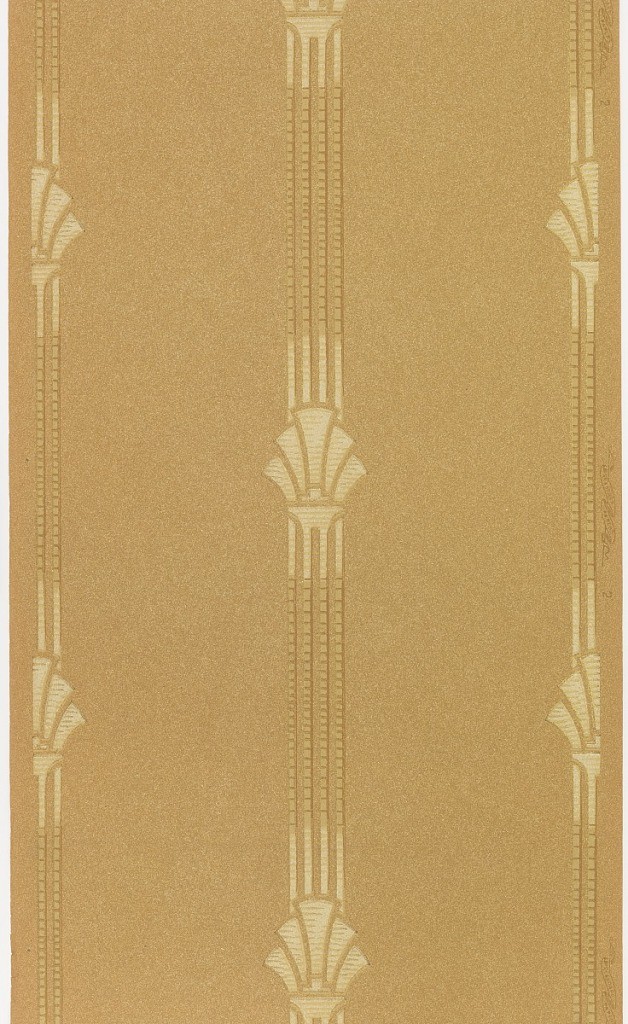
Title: Sidewall
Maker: Standard Wall-Paper Company, Standard Wall-Paper Company, Sandy Hill, New York
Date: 1905–1915
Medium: Machine-printed oatmeal paper, liquid mica
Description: Medallion stripe design. Palmette-like motif on a four-band stripe. Printed in tan and off-white on brown oatmeal paper. Mission style design